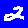
Digit: 2